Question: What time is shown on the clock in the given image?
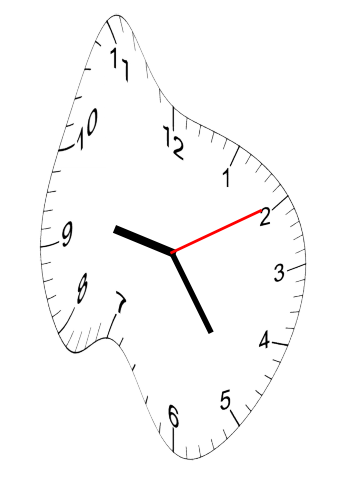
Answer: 09:24:10